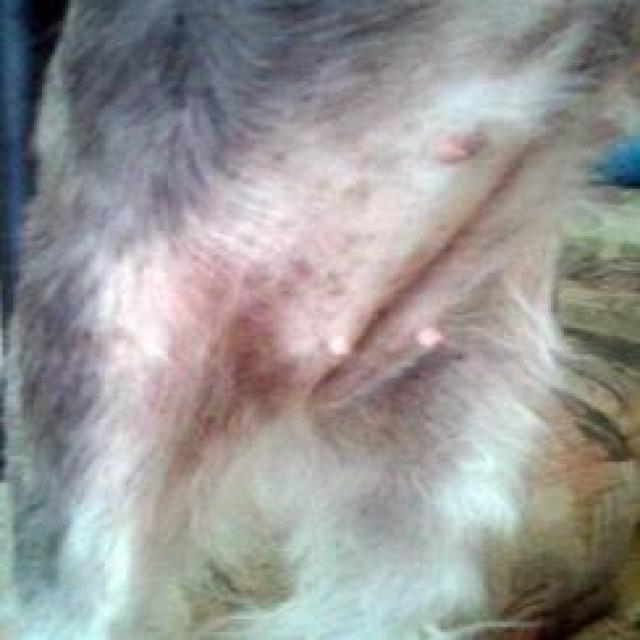
Canine fungal skin infection — characterized by alopecia, scaling, crusting, and circular lesions. Common agents include Malassezia and Candida species.